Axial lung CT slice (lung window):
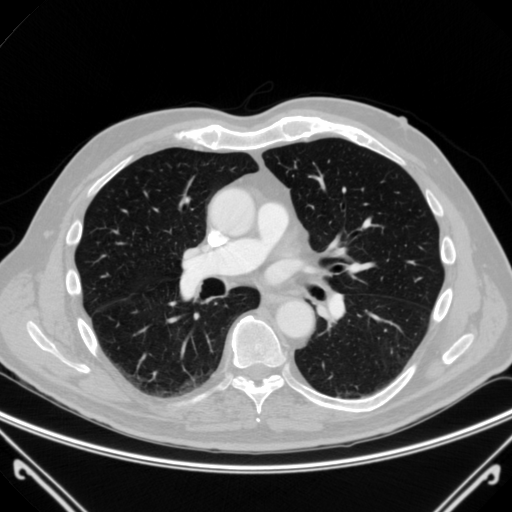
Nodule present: no